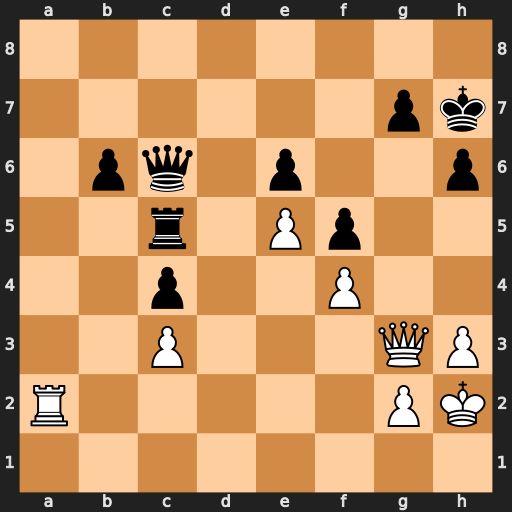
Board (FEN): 8/6pk/1pq1p2p/2r1Pp2/2p2P2/2P3QP/R5PK/8
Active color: w
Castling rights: -
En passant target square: -
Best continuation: Ra7 Qc7 Rxc7